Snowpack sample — Buffalo Mountain, Silverthorne, Colorado, USA (2/22/26, 2:02 PM MST)
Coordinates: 39.622, -106.113
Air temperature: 33 °F
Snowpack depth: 63 cm
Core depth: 50 cm
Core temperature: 28.4 °F
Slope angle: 11°, slope face: 116°
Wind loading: low
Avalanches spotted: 0
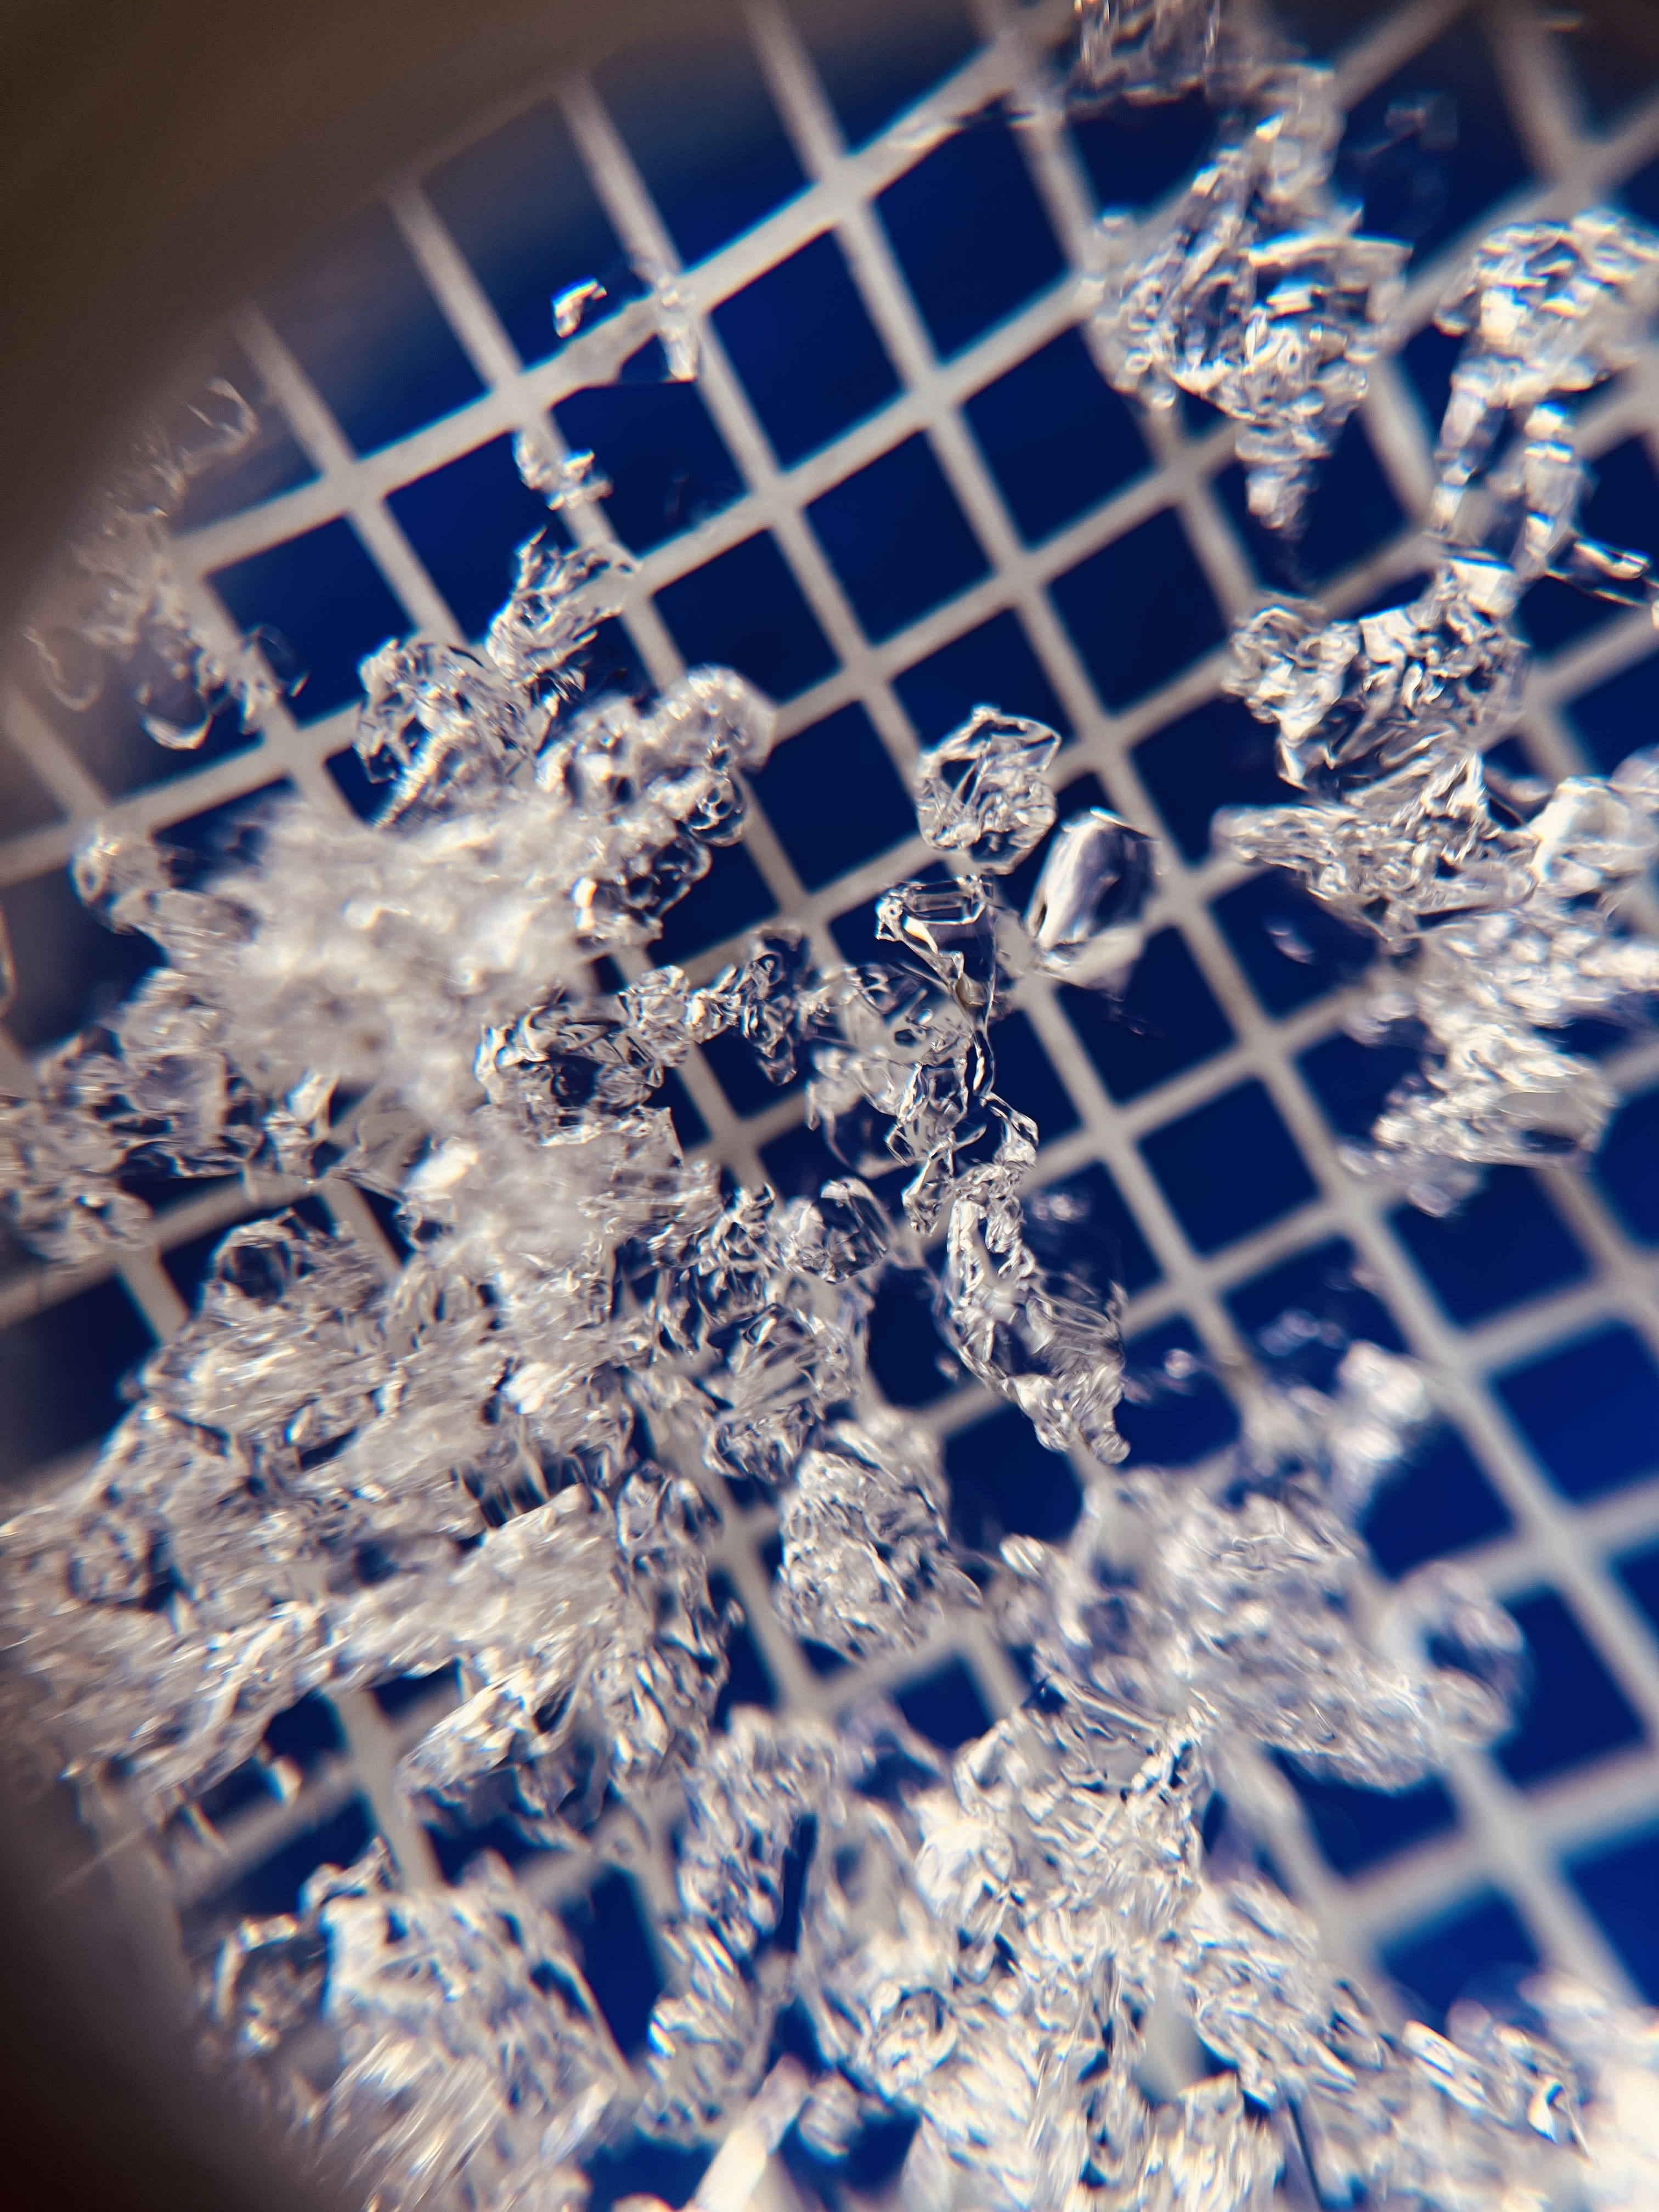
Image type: magnified_profile
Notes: In a firebreak similar to site 1, minimal wind loading with no spotted avalanches (not many faces in view though)